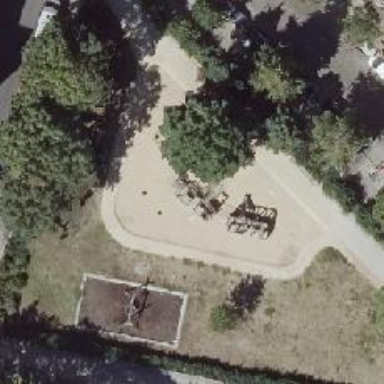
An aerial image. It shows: Playground with various play structures.